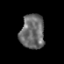
Tissue: prostate
Cell type: T cells
Senescence score: 0.3203
Nuclear area (px): 815
Mean DAPI intensity: 107.242